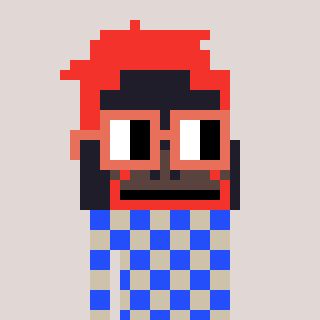
a pixel art character with square orange glasses, a orangutan-shaped head and a bege-colored body on a warm background